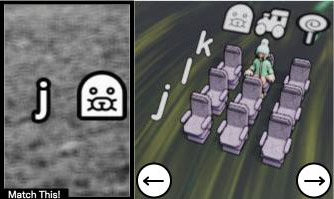
Task: seats
Answer: no